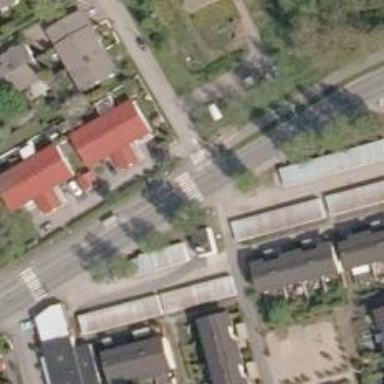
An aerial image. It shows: Uncontrolled crossing on the road.